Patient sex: M
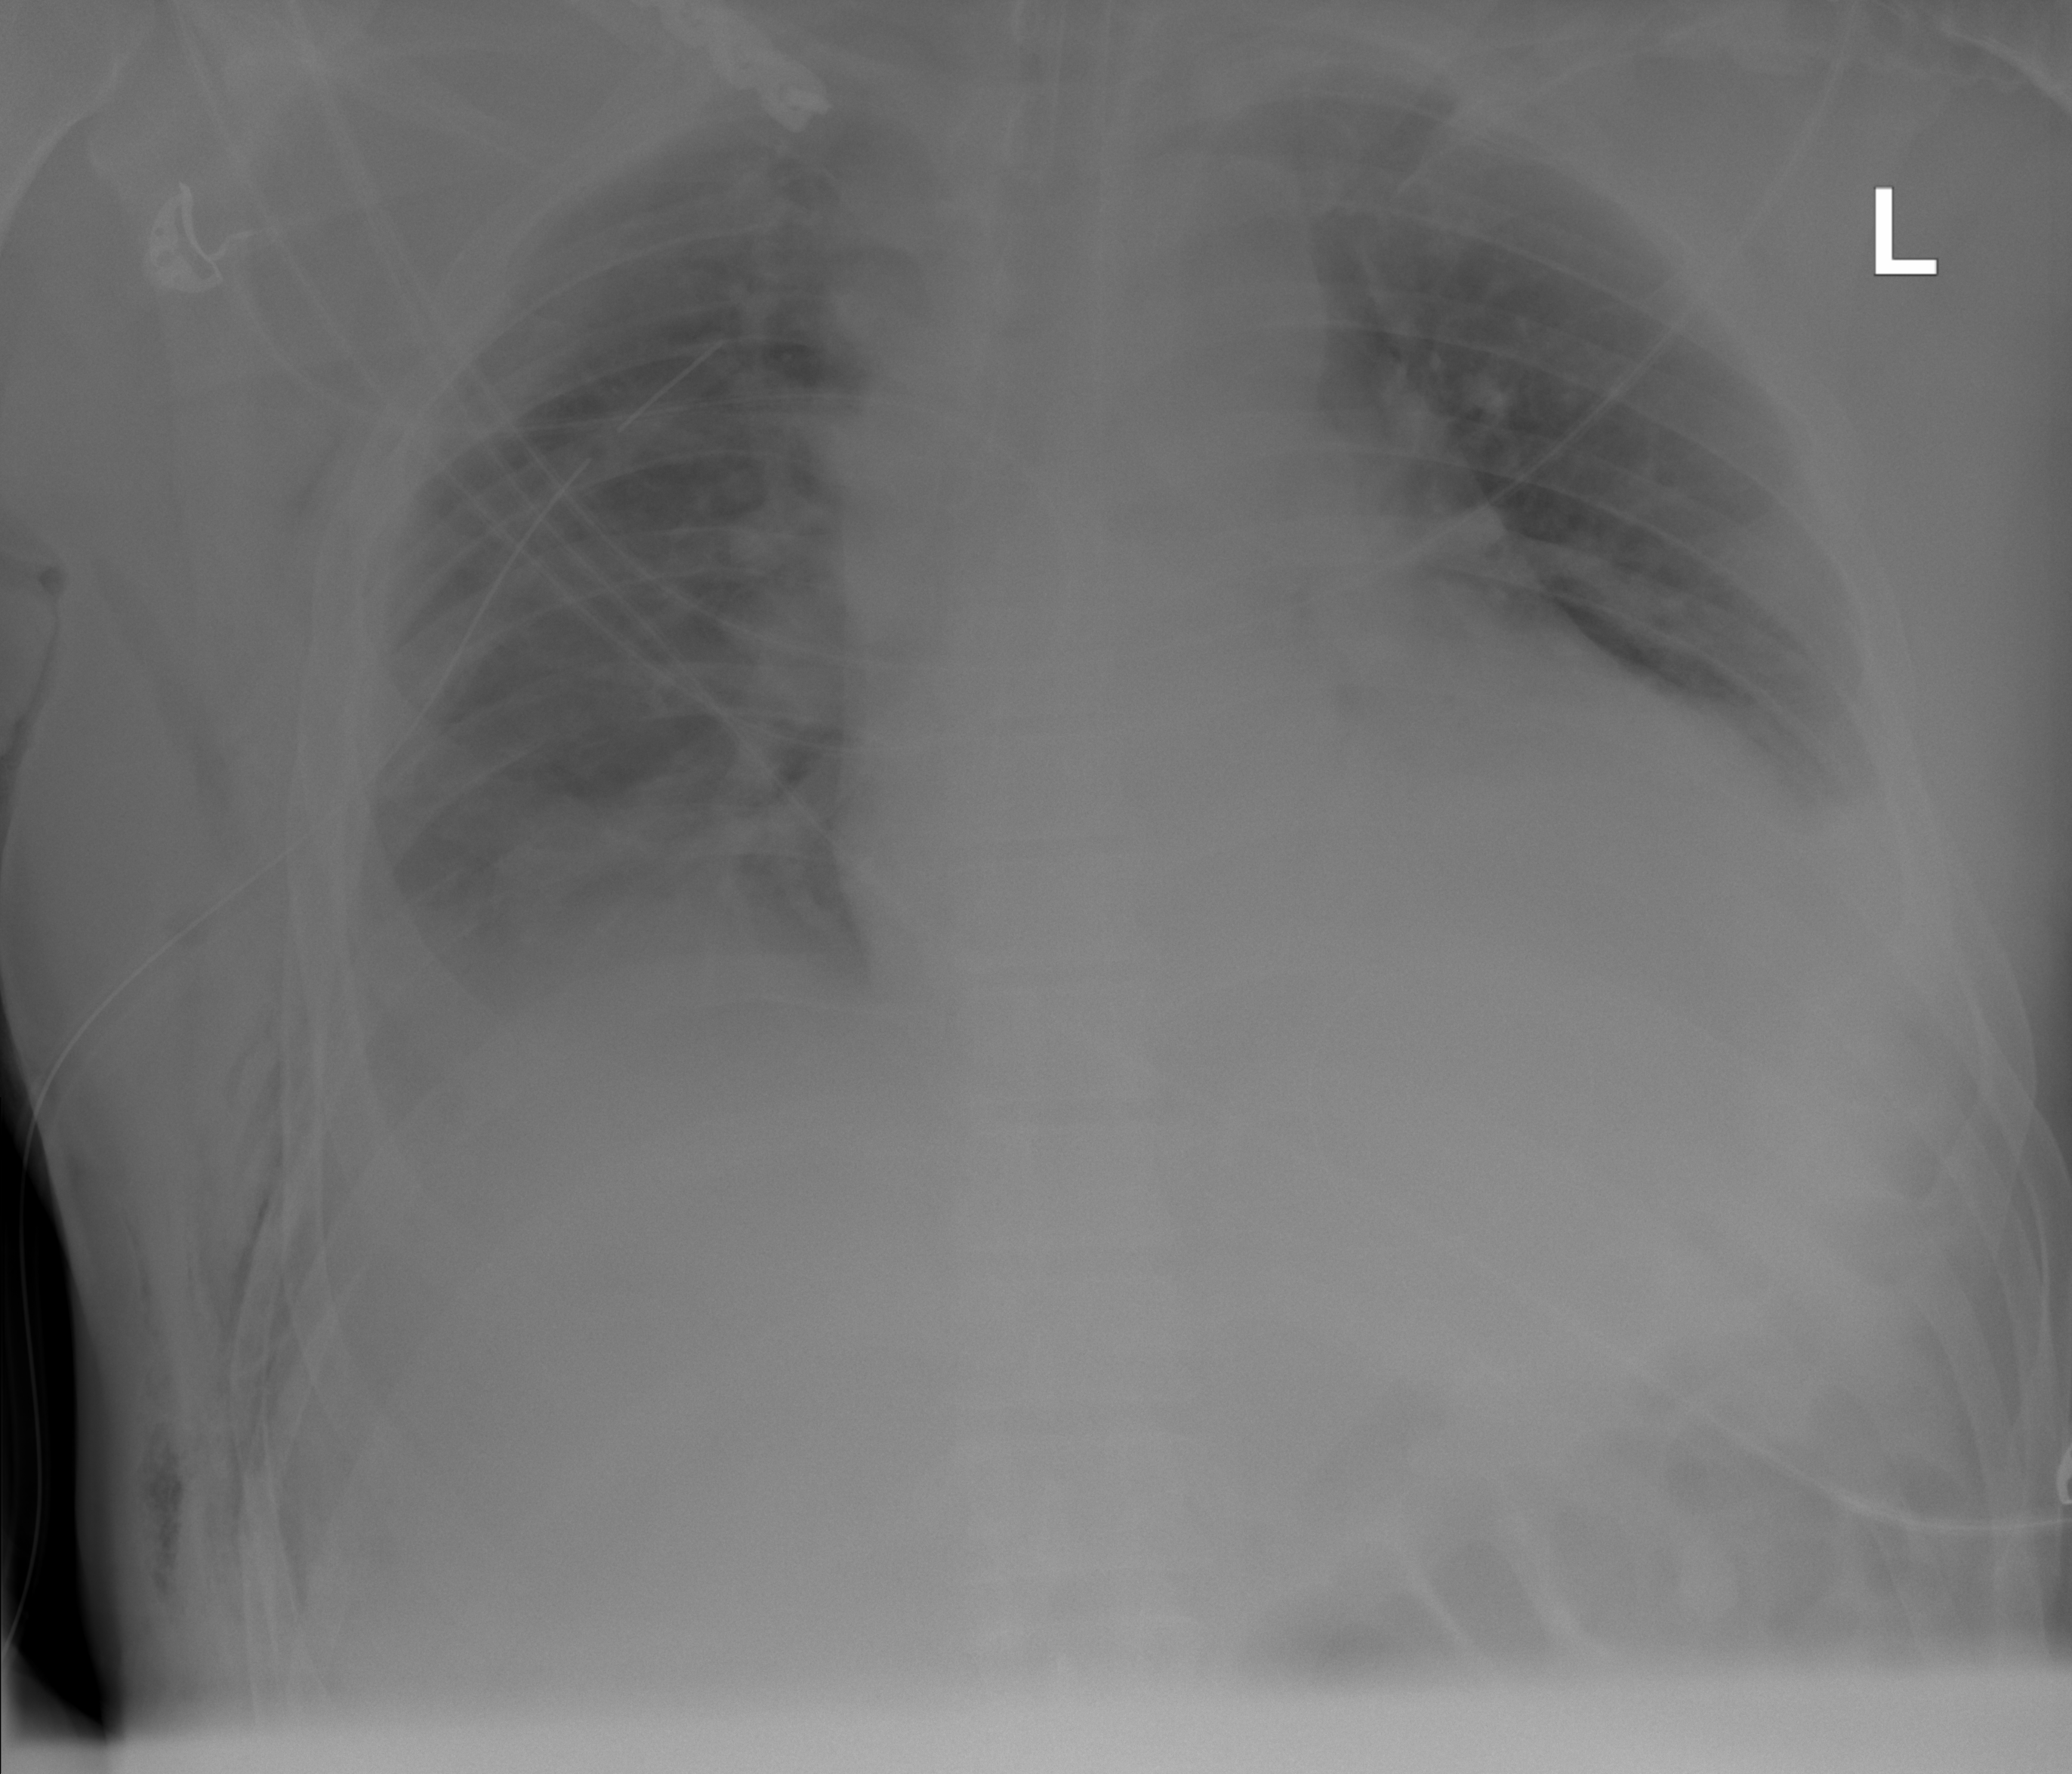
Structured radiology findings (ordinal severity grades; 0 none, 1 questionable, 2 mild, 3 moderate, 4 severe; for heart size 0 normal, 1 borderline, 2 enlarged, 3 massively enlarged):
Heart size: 2
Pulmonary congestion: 2
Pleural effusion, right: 2
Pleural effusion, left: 2
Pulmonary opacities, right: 0
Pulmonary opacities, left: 0
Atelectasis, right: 2
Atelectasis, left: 2